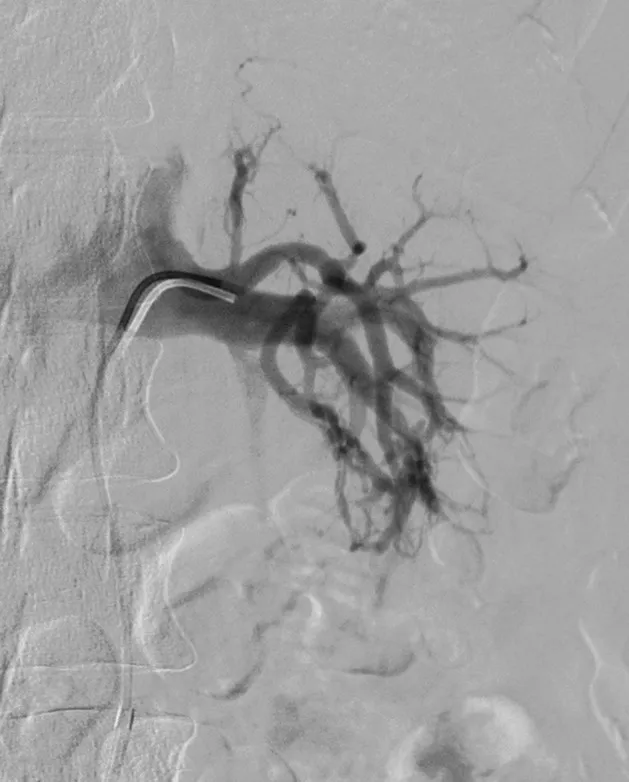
Renal arteriography showing the rapid filling of the renal venous system characteristic of arteriovenous fistulas.
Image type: radiology (mri)